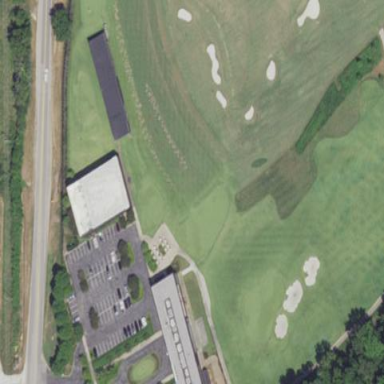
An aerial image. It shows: Rough area on grassy golf course.